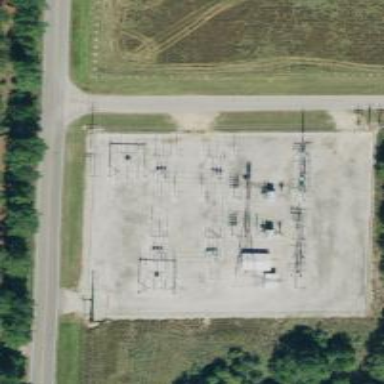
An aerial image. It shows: Outdoor power substation surrounded by fence. The substation operates at the distribution level.